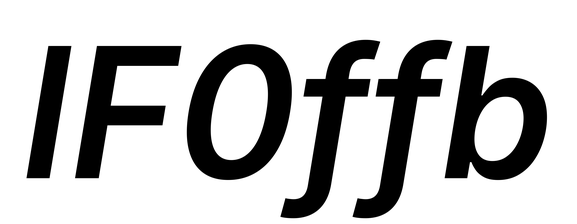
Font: Inter-Italic_SemiBold_Italic